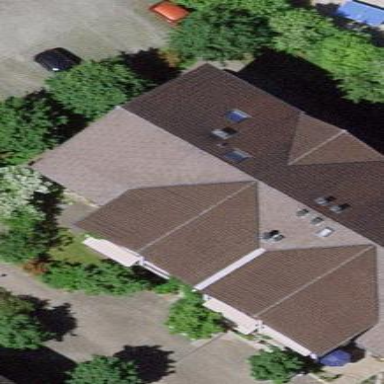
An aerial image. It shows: Gabled roof on residential building.